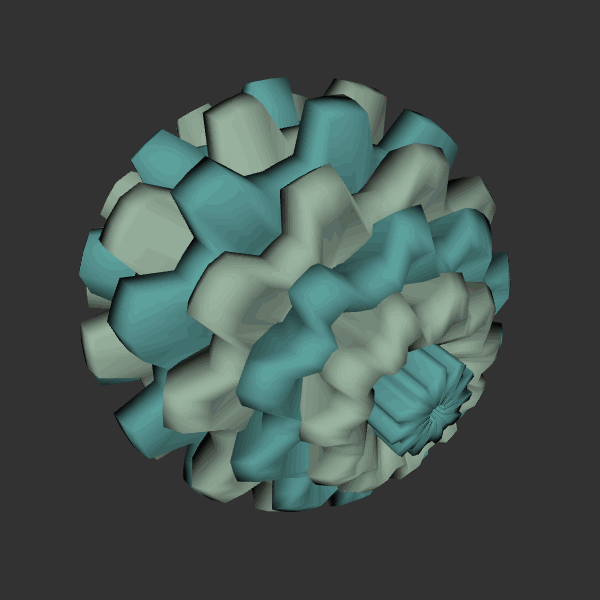
Background: dark